Question: I'm having a simple php page the echo simple xml data like this
'''
<user>
<username>jack</username>
<userage>20</userage>
</user>
<user>
<username>sally</username>
<userage>30</userage>
</user>
<user>
<username>steph</username>
<userage>40</userage>
</user>
'''
and using this jquery code to display these information inside a div after clicking a button like this
'''
$(document).ready(function(){
$("#get").on('click',function(){
$.get('dataxml.php',function(data){
var str = '';
$(data).find('user').each(function(){
var uname = ''; var uage = '';
$(this).find('username').each(function(){
uname = $(this).text();
});
$(this).find('userage').each(function(){
uage = $(this).text();
});
str += "<div><p class='uname'>"+uname+"</p><p class='uage'>"+uage+"</p></div>";
});
console.log(str);
$("#result").html(str);
});
});
});
'''
console says 'empty string' but when i view the console data i get this as in the image and the #result div is empty. So what's the error and how can I fix it?

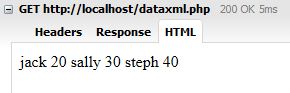
Answer: When you use
'''
$(data).find('user')
'''
it yields nothing because 'user' are a root nodes of your XML document (technically the structure is not valid XML).
You can instead go with
'''
$(data).each(function() {
// ...
});
'''
directly to iterate over 'username' nodes.
The best thing to do however is to wrap entire response with some node so the XML will become:
'''
<users>
<user>
<username>jack</username>
<userage>20</userage>
</user>
<user>
<username>sally</username>
<userage>30</userage>
</user>
<user>
<username>steph</username>
<userage>40</userage>
</user>
</users>
'''
Then you will be able to use '$(data).find('user')'.
### Demo: http://plnkr.co/edit/7CquZyDTPFWbROgZWVP1?p=preview